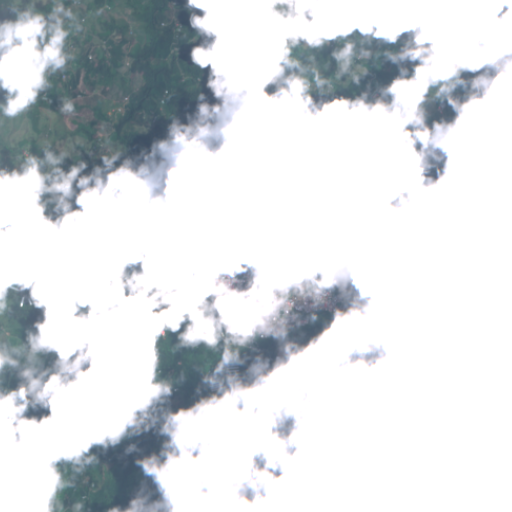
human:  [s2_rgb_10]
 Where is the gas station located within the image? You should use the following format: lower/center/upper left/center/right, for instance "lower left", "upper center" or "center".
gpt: The gas station is located in the center of the image.
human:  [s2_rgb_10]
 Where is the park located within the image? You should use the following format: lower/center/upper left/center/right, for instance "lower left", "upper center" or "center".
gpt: The park is located in the center right of the image.
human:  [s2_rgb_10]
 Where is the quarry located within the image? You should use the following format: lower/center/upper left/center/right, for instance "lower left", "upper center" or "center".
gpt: There is no quarry in the image.